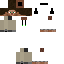
A female human skin with dark skin, wearing brown long hair dressed in a blue hoodie and brown pants, featuring a closed mouth.